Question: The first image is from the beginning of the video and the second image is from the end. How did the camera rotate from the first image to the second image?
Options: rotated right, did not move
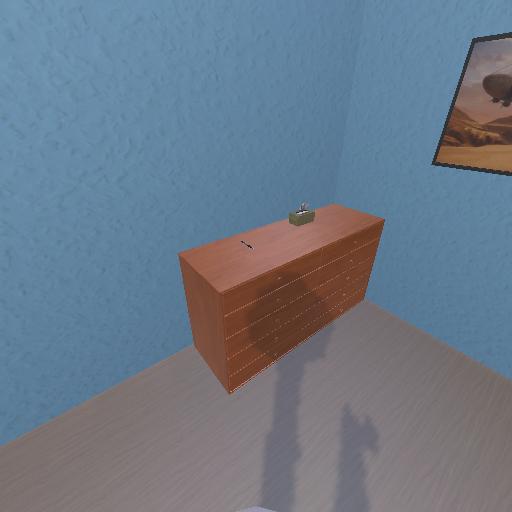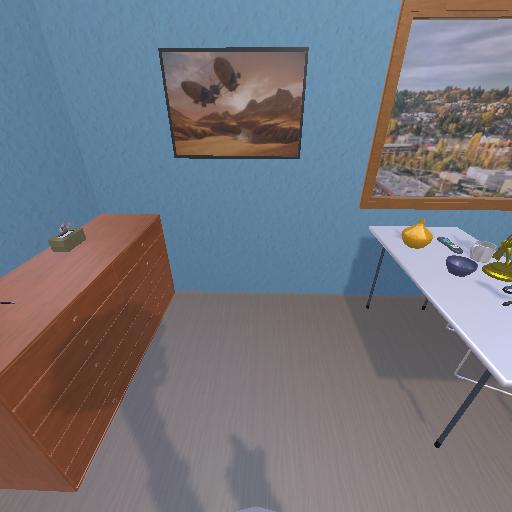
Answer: rotated right